Interaction volume radius: 5 \u00c5
Interaction volume height: 10 \u00c5
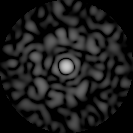
Disorder parameter: 0.8682